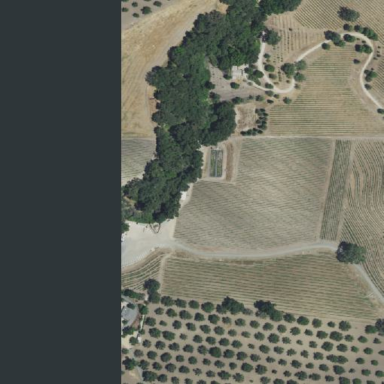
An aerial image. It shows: Vineyard.